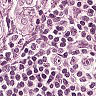
Metastatic tissue present: yes